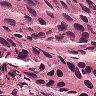
Metastatic tissue present: yes